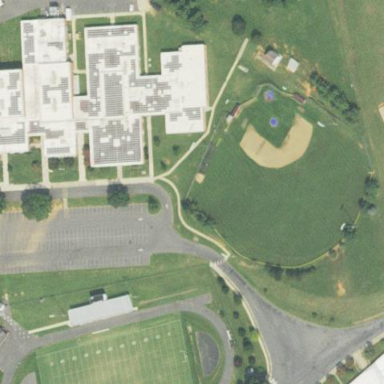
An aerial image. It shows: School.